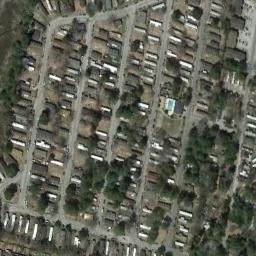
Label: mobile_home_park